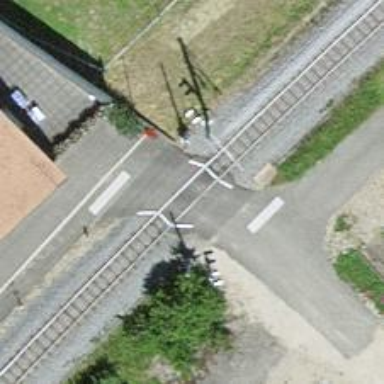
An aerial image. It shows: Level crossing along the railway.